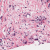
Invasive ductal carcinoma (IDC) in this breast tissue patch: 0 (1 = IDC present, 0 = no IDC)